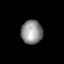
Tissue: lung
Cell type: Endothelial cells
Senescence score: 0.5997
Nuclear area (px): 500
Mean DAPI intensity: 142.848